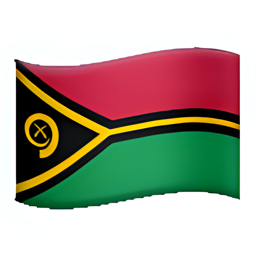
Name: flag for vanuatu
Emoji: 🇻🇺
Group: Flags
Sub-group: country-flag